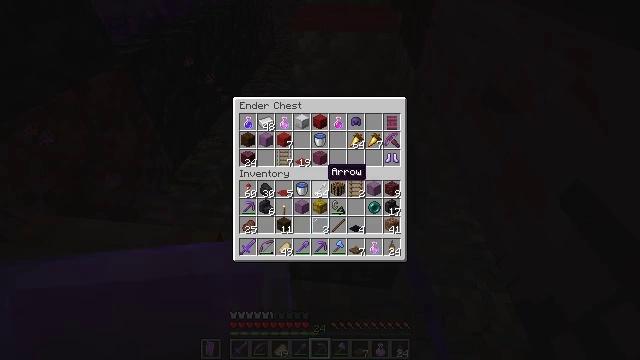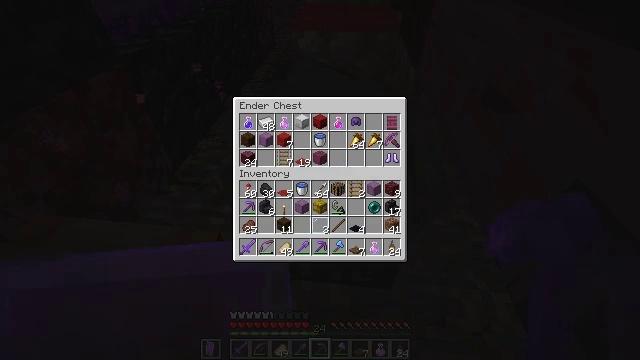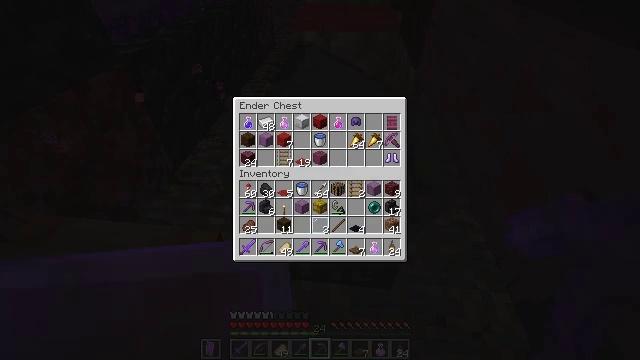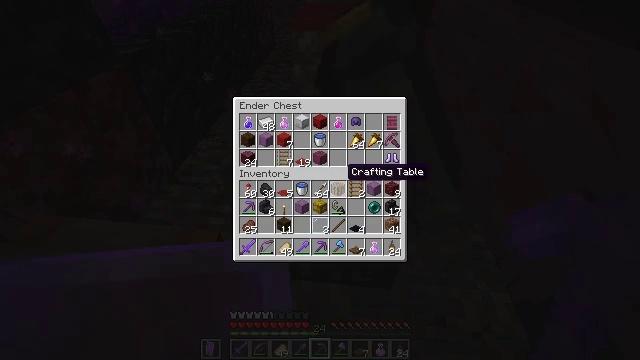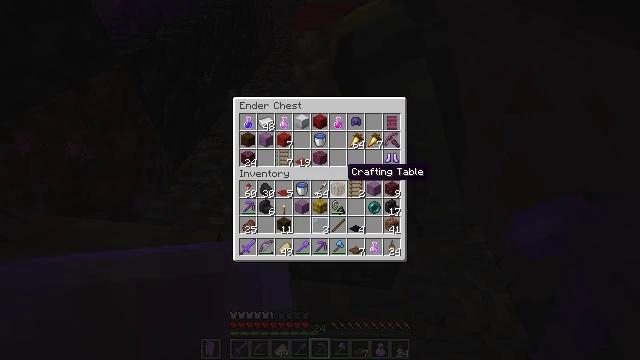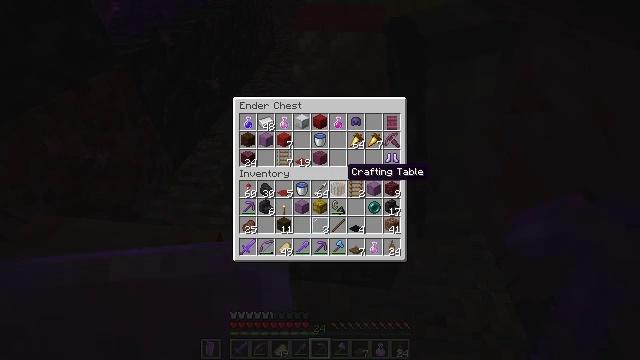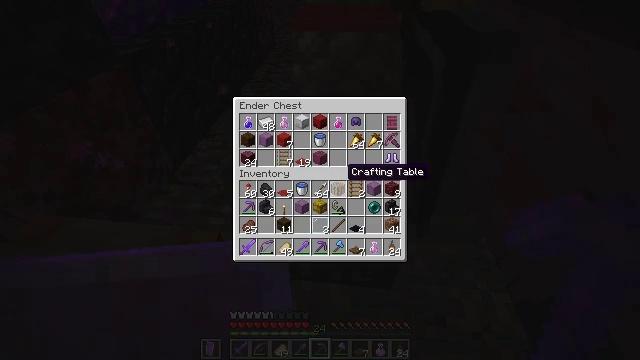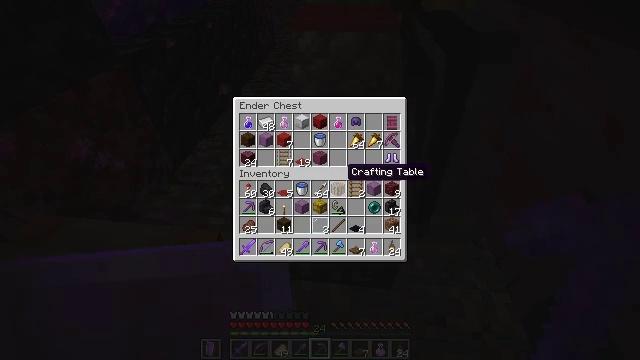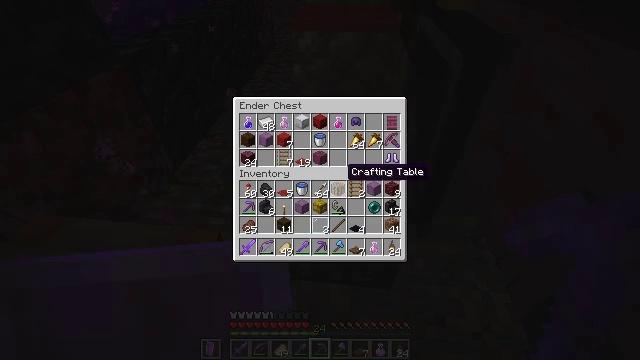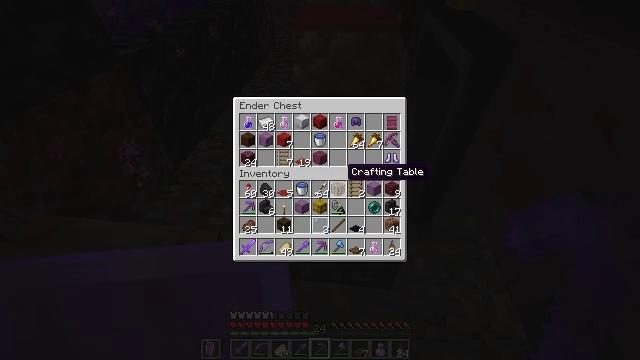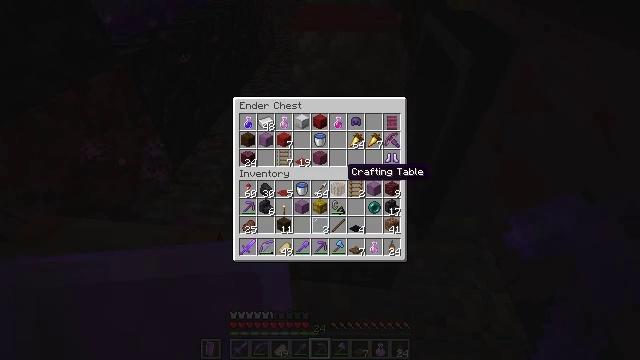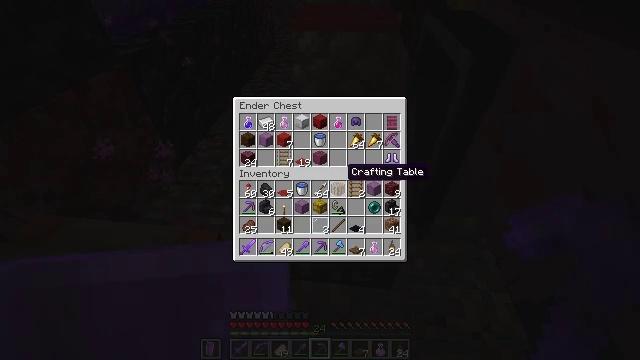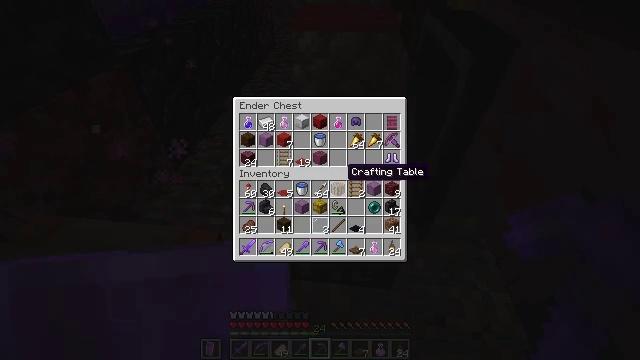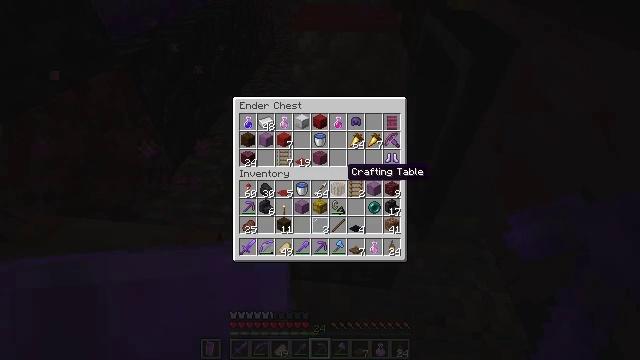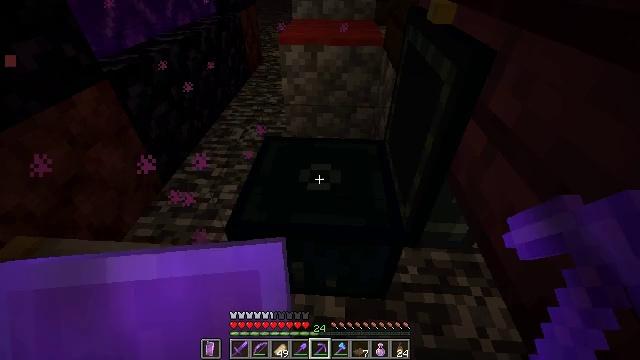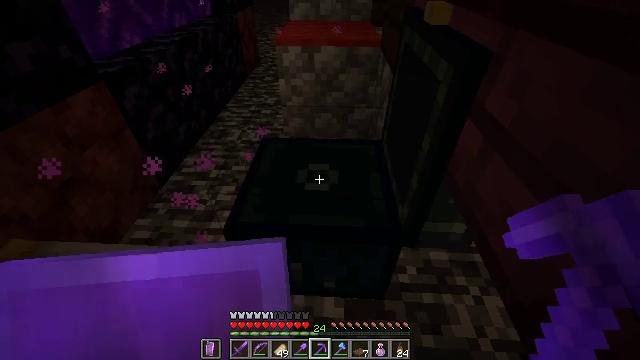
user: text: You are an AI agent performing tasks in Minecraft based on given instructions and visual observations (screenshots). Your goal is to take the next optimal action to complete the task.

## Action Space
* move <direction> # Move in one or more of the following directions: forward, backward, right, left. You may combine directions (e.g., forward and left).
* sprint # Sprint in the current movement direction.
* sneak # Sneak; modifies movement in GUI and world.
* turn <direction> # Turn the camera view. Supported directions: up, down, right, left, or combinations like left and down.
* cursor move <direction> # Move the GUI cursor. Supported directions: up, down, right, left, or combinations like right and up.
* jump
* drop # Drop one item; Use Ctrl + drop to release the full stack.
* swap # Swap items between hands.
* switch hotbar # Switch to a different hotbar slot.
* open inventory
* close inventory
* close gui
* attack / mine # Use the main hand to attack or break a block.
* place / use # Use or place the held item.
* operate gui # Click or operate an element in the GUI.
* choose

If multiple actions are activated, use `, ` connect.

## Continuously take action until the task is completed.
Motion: motion action
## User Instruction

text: Attack the ender chest to collect it.
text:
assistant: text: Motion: no_op
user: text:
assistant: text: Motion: no_op
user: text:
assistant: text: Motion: turn right
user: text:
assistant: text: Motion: no_op
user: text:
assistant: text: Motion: no_op
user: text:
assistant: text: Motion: no_op
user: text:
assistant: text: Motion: no_op
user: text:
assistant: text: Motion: no_op
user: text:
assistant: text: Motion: no_op
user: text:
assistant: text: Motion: no_op
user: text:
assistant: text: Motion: no_op
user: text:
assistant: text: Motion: no_op
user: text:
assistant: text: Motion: no_op
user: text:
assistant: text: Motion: turn right and up
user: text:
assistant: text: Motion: no_op
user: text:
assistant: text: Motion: no_op
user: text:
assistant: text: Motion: no_op
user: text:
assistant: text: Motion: no_op
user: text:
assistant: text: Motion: no_op
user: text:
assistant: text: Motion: no_op
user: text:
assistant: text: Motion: no_op
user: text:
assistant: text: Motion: no_op
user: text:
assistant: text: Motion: attack / mine
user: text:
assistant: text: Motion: move forward, attack / mine
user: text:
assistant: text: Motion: move forward, turn left and down, attack / mine
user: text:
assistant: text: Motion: move forward, turn down, attack / mine
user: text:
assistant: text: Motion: move forward, attack / mine
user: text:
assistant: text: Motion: no_op
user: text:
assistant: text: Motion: no_op
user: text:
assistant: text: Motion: no_op